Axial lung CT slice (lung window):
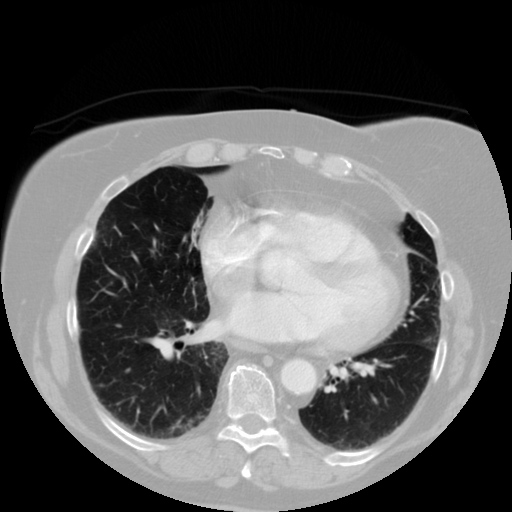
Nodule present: yes
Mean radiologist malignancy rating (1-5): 3